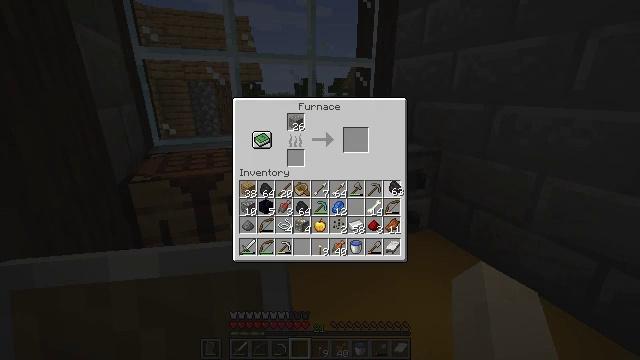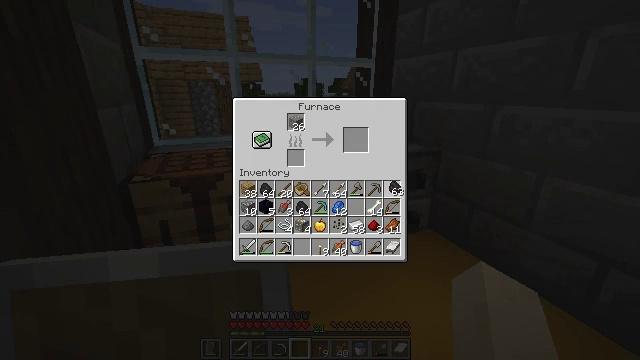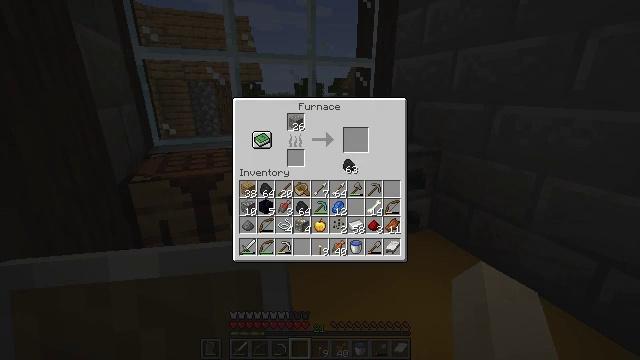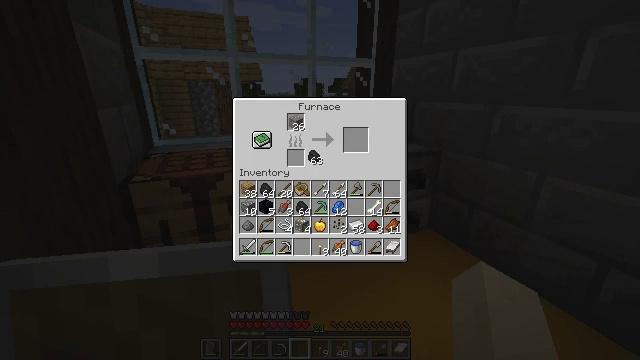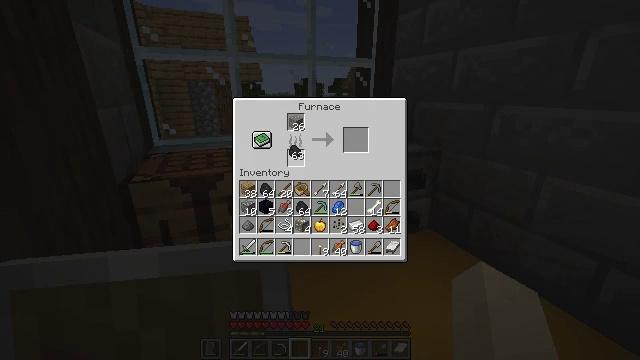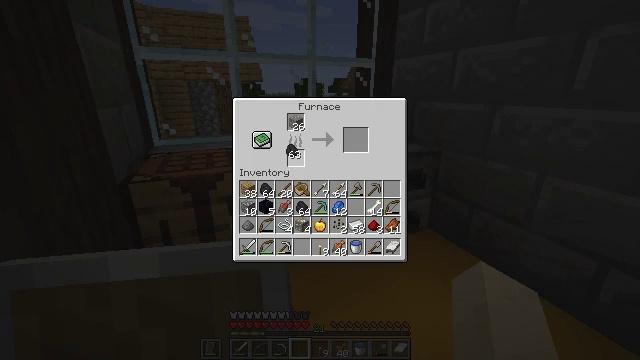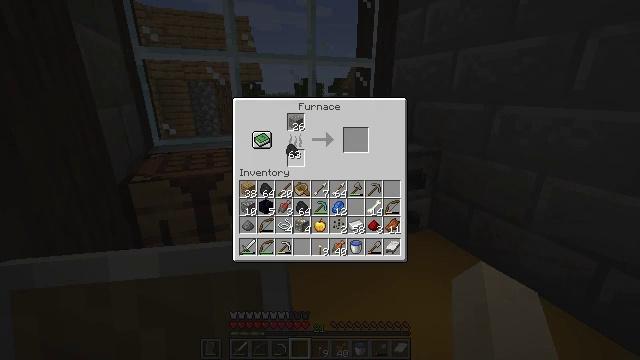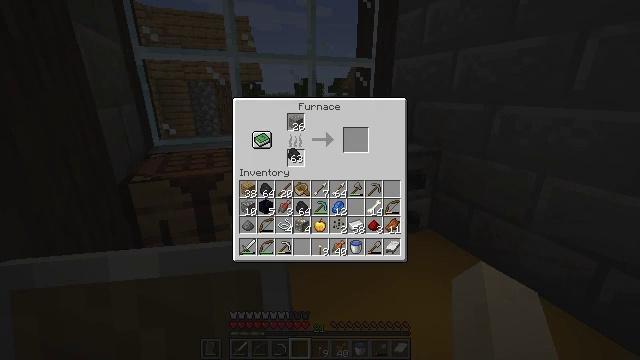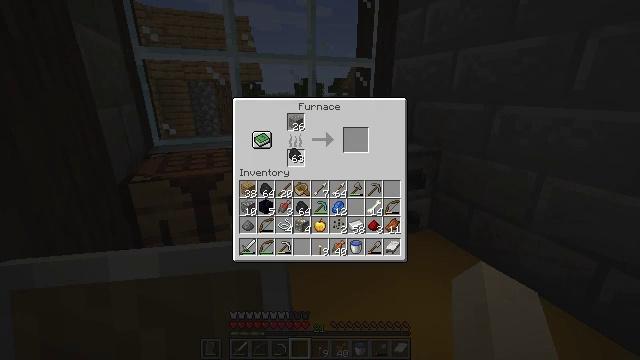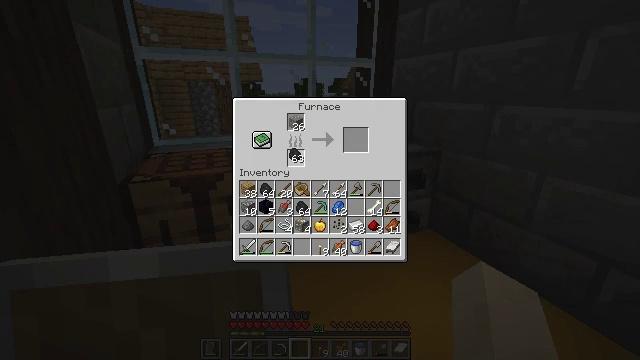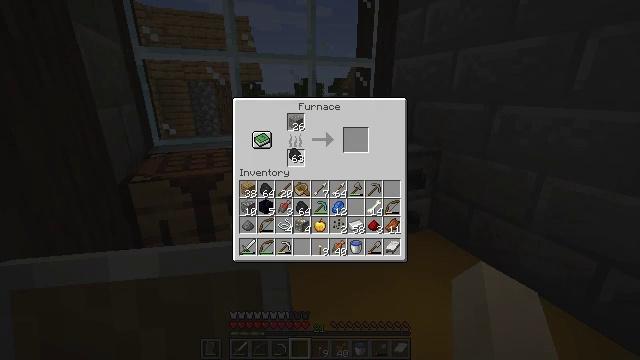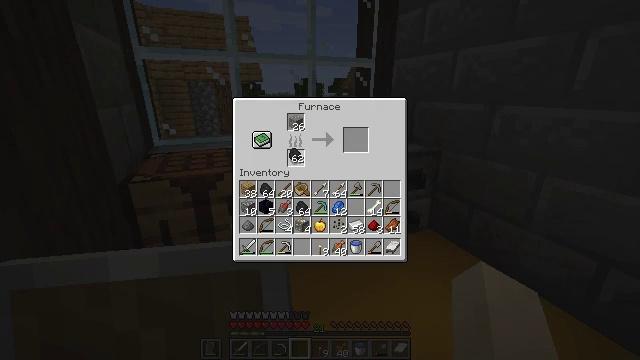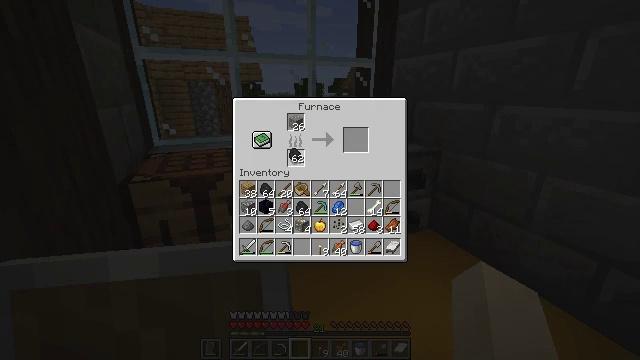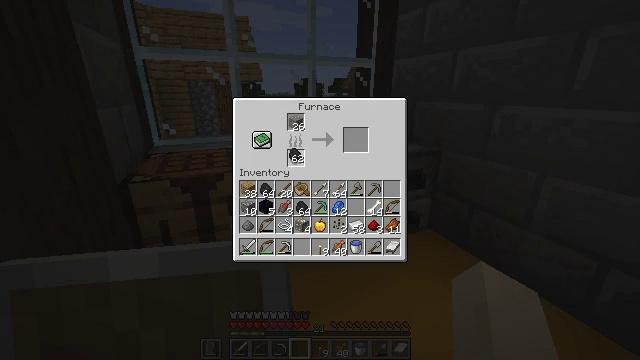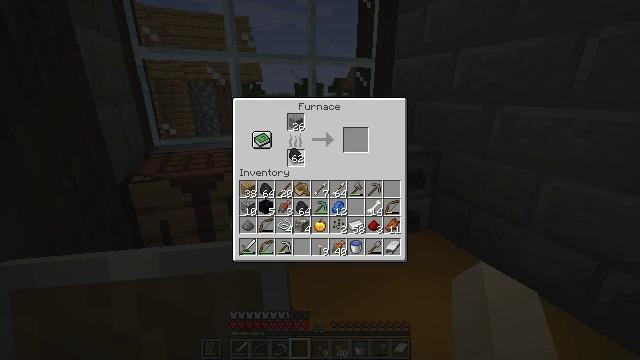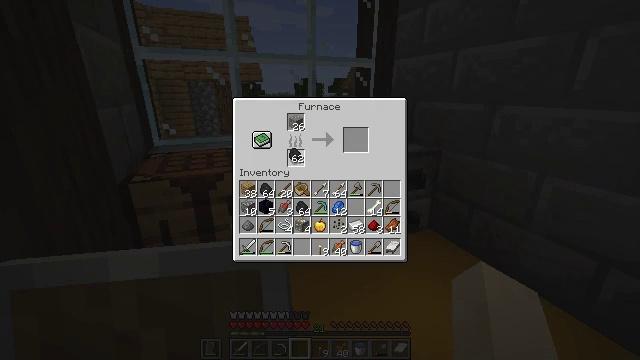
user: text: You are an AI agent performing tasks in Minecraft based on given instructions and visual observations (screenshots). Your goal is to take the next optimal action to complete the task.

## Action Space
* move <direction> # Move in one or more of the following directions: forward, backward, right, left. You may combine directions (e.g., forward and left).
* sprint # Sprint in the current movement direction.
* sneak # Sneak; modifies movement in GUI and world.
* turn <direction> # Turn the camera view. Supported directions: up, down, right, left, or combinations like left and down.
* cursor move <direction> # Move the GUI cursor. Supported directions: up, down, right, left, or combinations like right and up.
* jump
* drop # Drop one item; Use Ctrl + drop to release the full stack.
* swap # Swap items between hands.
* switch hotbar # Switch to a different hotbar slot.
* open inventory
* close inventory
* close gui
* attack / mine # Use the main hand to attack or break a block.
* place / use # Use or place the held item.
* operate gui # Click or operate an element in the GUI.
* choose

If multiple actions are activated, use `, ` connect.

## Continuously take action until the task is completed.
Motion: motion action
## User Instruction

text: Use coal to craft a coal block.
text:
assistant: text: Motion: operate gui
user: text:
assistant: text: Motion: cursor move left and up
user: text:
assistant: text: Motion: cursor move left and up
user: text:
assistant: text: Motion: cursor move left
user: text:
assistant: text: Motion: no_op
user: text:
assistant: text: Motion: no_op
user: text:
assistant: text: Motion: no_op
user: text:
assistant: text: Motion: choose
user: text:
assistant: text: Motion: choose
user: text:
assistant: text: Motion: choose
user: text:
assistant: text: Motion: no_op
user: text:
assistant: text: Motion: no_op
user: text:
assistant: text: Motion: no_op
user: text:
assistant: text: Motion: no_op
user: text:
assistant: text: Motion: no_op
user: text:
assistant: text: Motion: no_op
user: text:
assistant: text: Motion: cursor move right
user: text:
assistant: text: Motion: cursor move right
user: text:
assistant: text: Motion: no_op
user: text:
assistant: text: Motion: cursor move left
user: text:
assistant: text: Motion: no_op
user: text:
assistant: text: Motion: no_op
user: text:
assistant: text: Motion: choose
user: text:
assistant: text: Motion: choose
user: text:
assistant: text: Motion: choose
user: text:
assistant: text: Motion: no_op
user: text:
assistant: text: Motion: no_op
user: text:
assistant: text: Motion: no_op
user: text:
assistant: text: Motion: no_op
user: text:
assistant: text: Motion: no_op